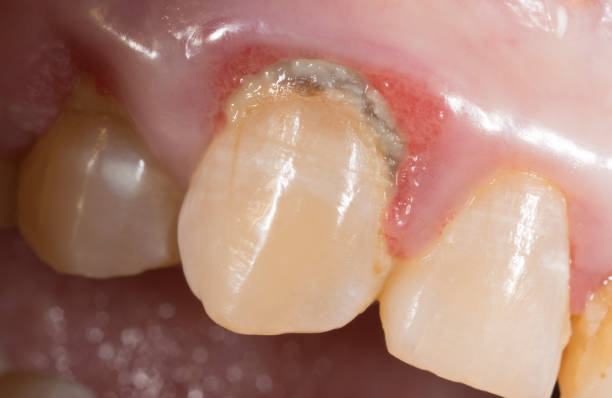
Condition: Gingivitis